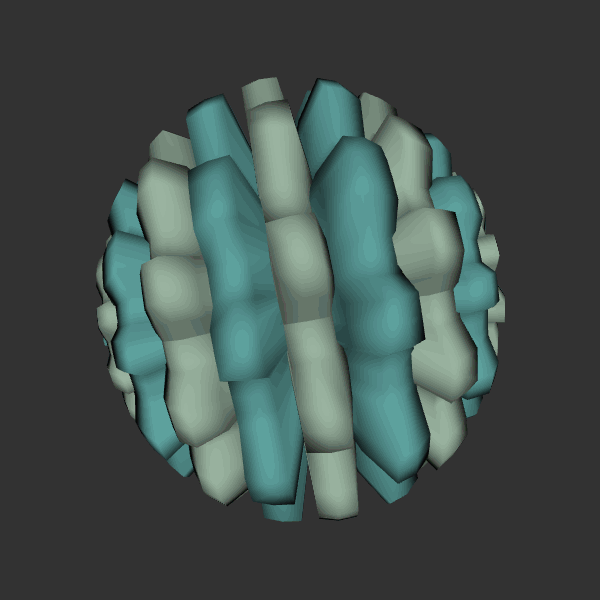
Background: dark